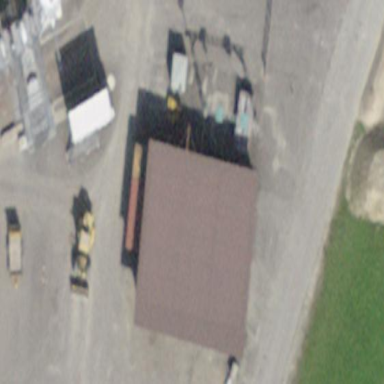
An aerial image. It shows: Warehouse building.